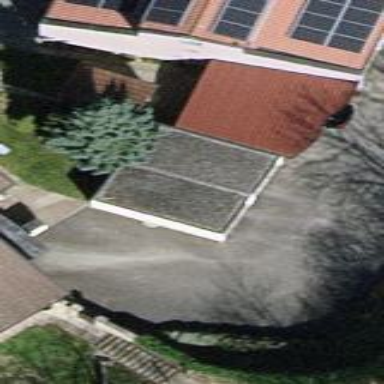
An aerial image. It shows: Group of garages.